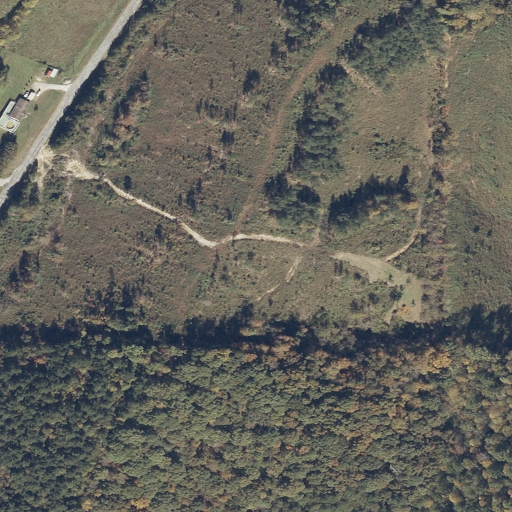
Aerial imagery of ridge(s) in Alabama named Little Ridge containing evergreen forest, deciduous forest, grassland, shrub, mixed forest, open development, pasture, low intensity development, and medium intensity development